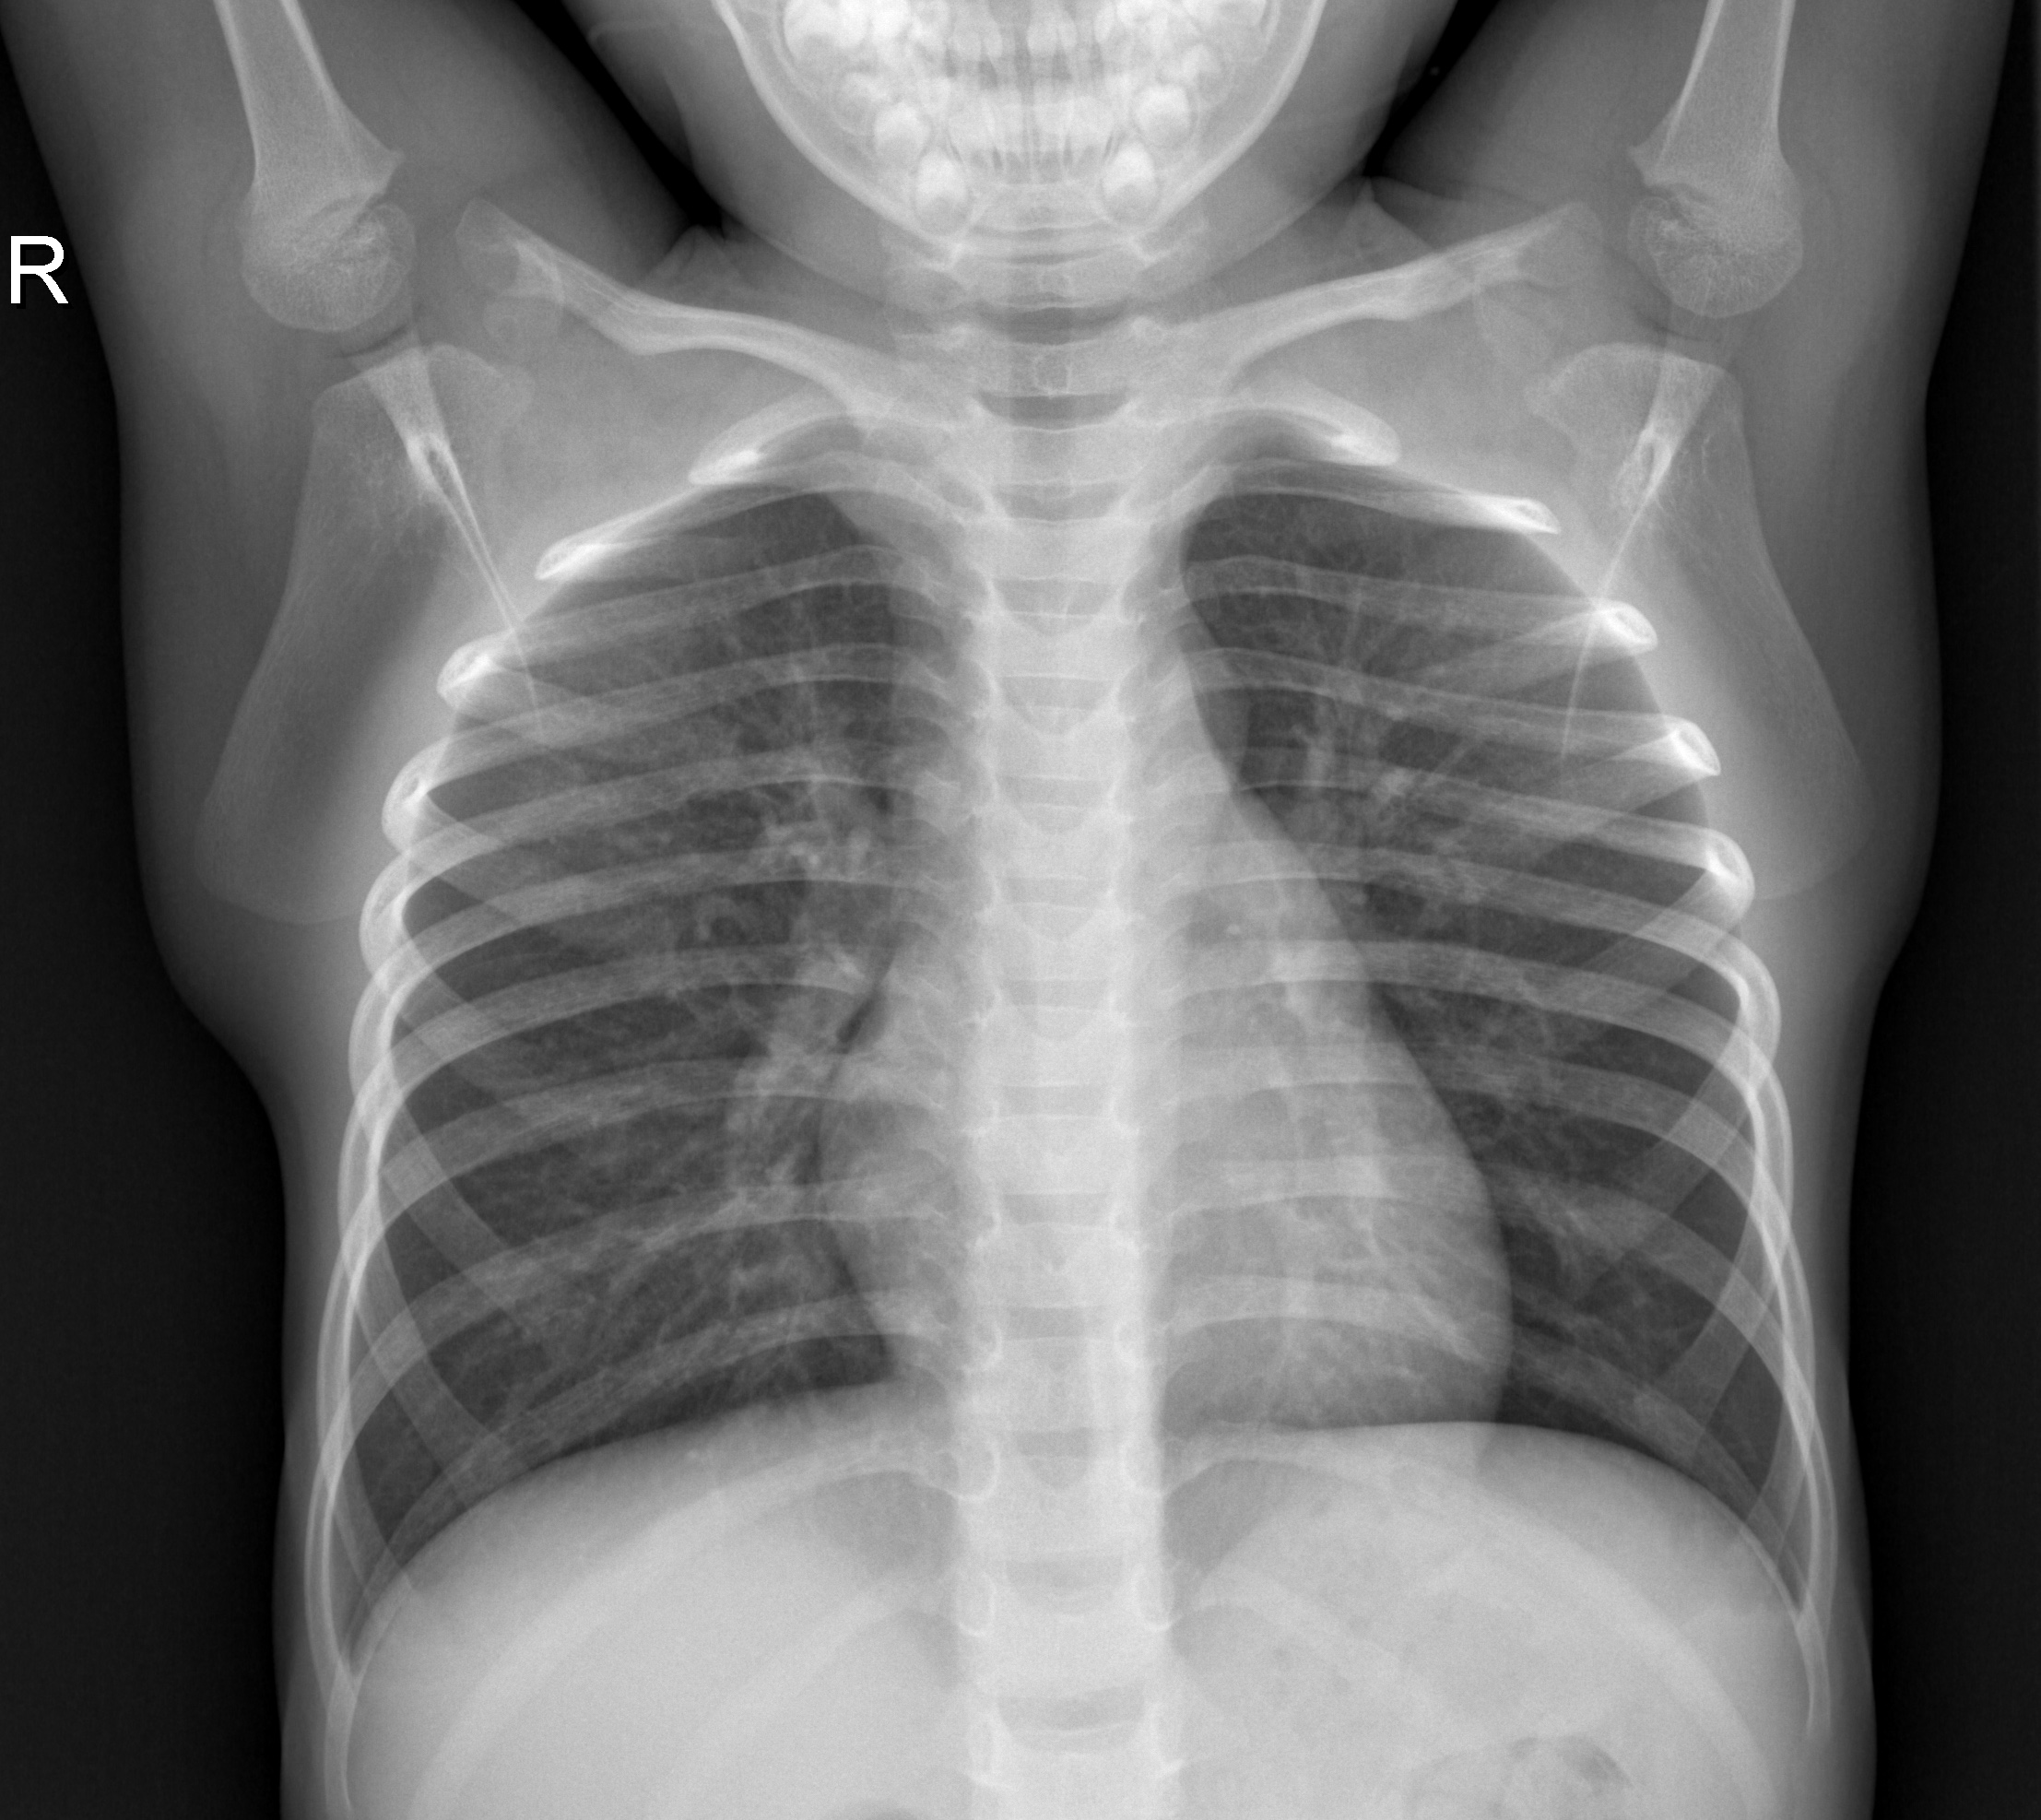
Diagnosis: NORMAL